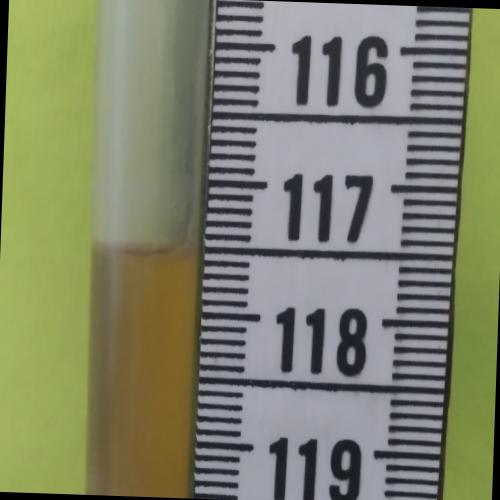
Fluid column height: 117.5 cm